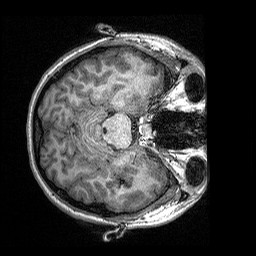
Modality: T1map
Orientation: axial